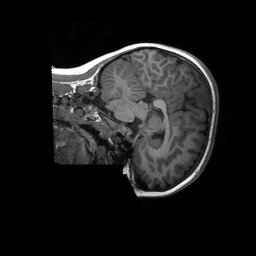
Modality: T1w
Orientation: sagittal
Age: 8
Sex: female
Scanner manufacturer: siemens
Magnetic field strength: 3 T
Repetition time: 2.3 s
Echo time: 0.00232 s